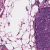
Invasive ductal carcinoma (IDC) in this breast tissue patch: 0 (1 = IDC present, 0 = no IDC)